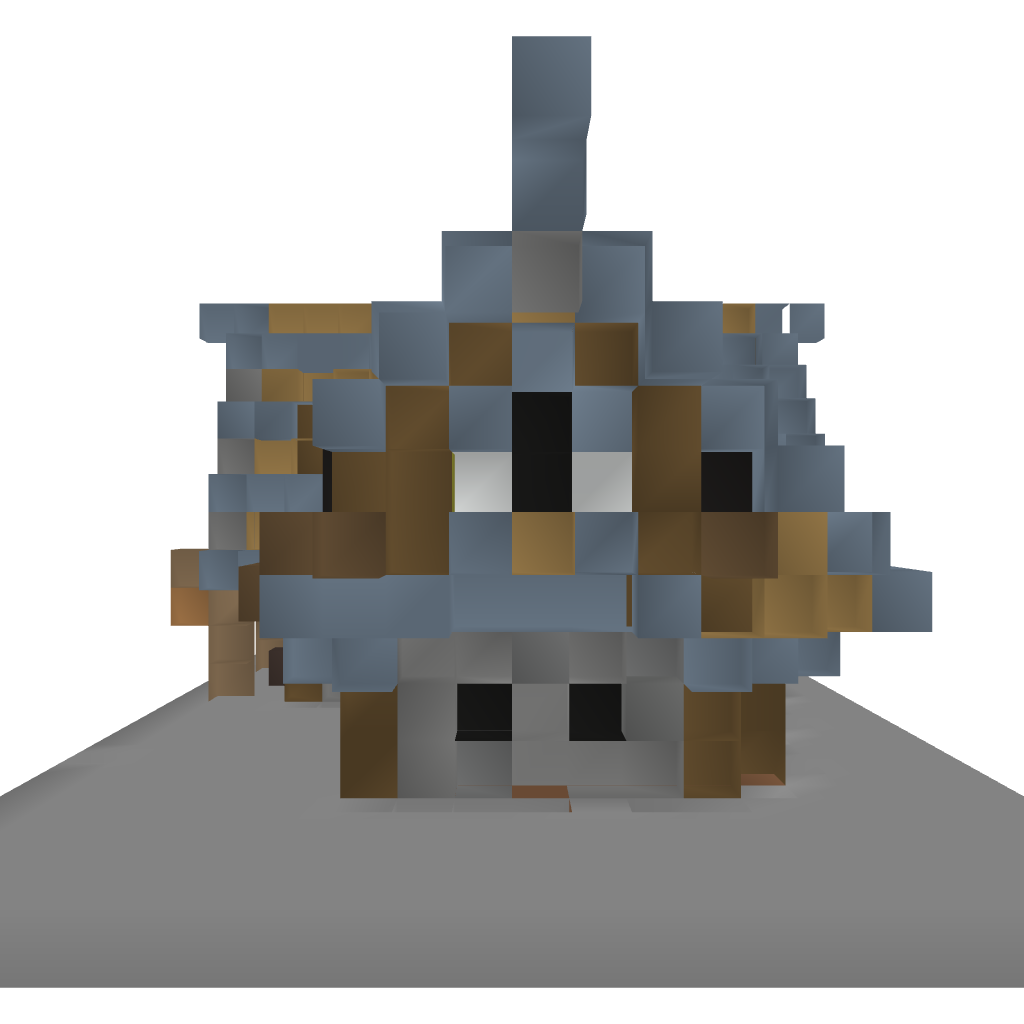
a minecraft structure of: Medieval House Abstract